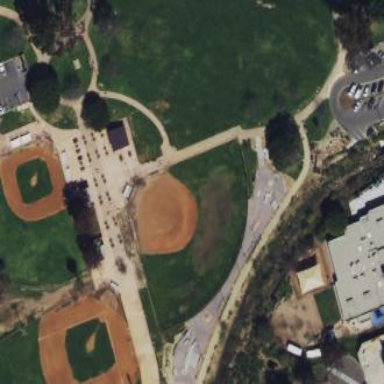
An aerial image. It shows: Baseball pitch for leisure land.